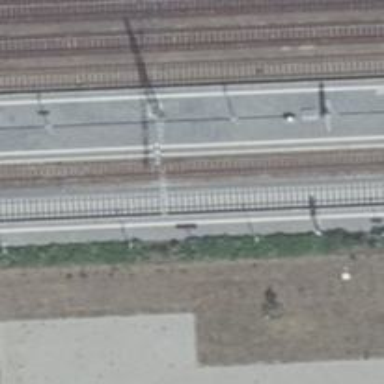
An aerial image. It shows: Stop position for public transport at railway stop.